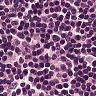
Metastatic tissue present: no